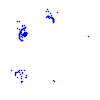
Particle: electron